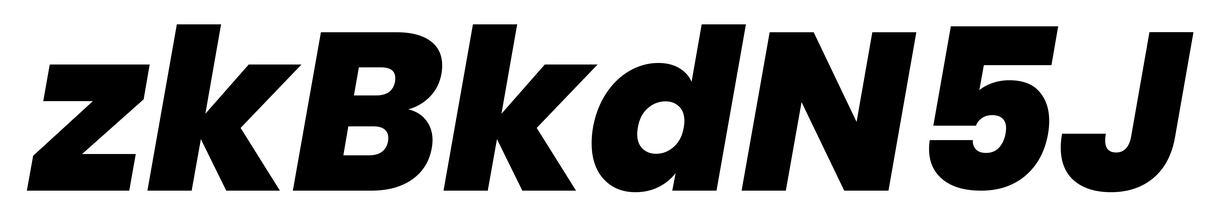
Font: Poppins-ExtraBoldItalic